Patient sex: M
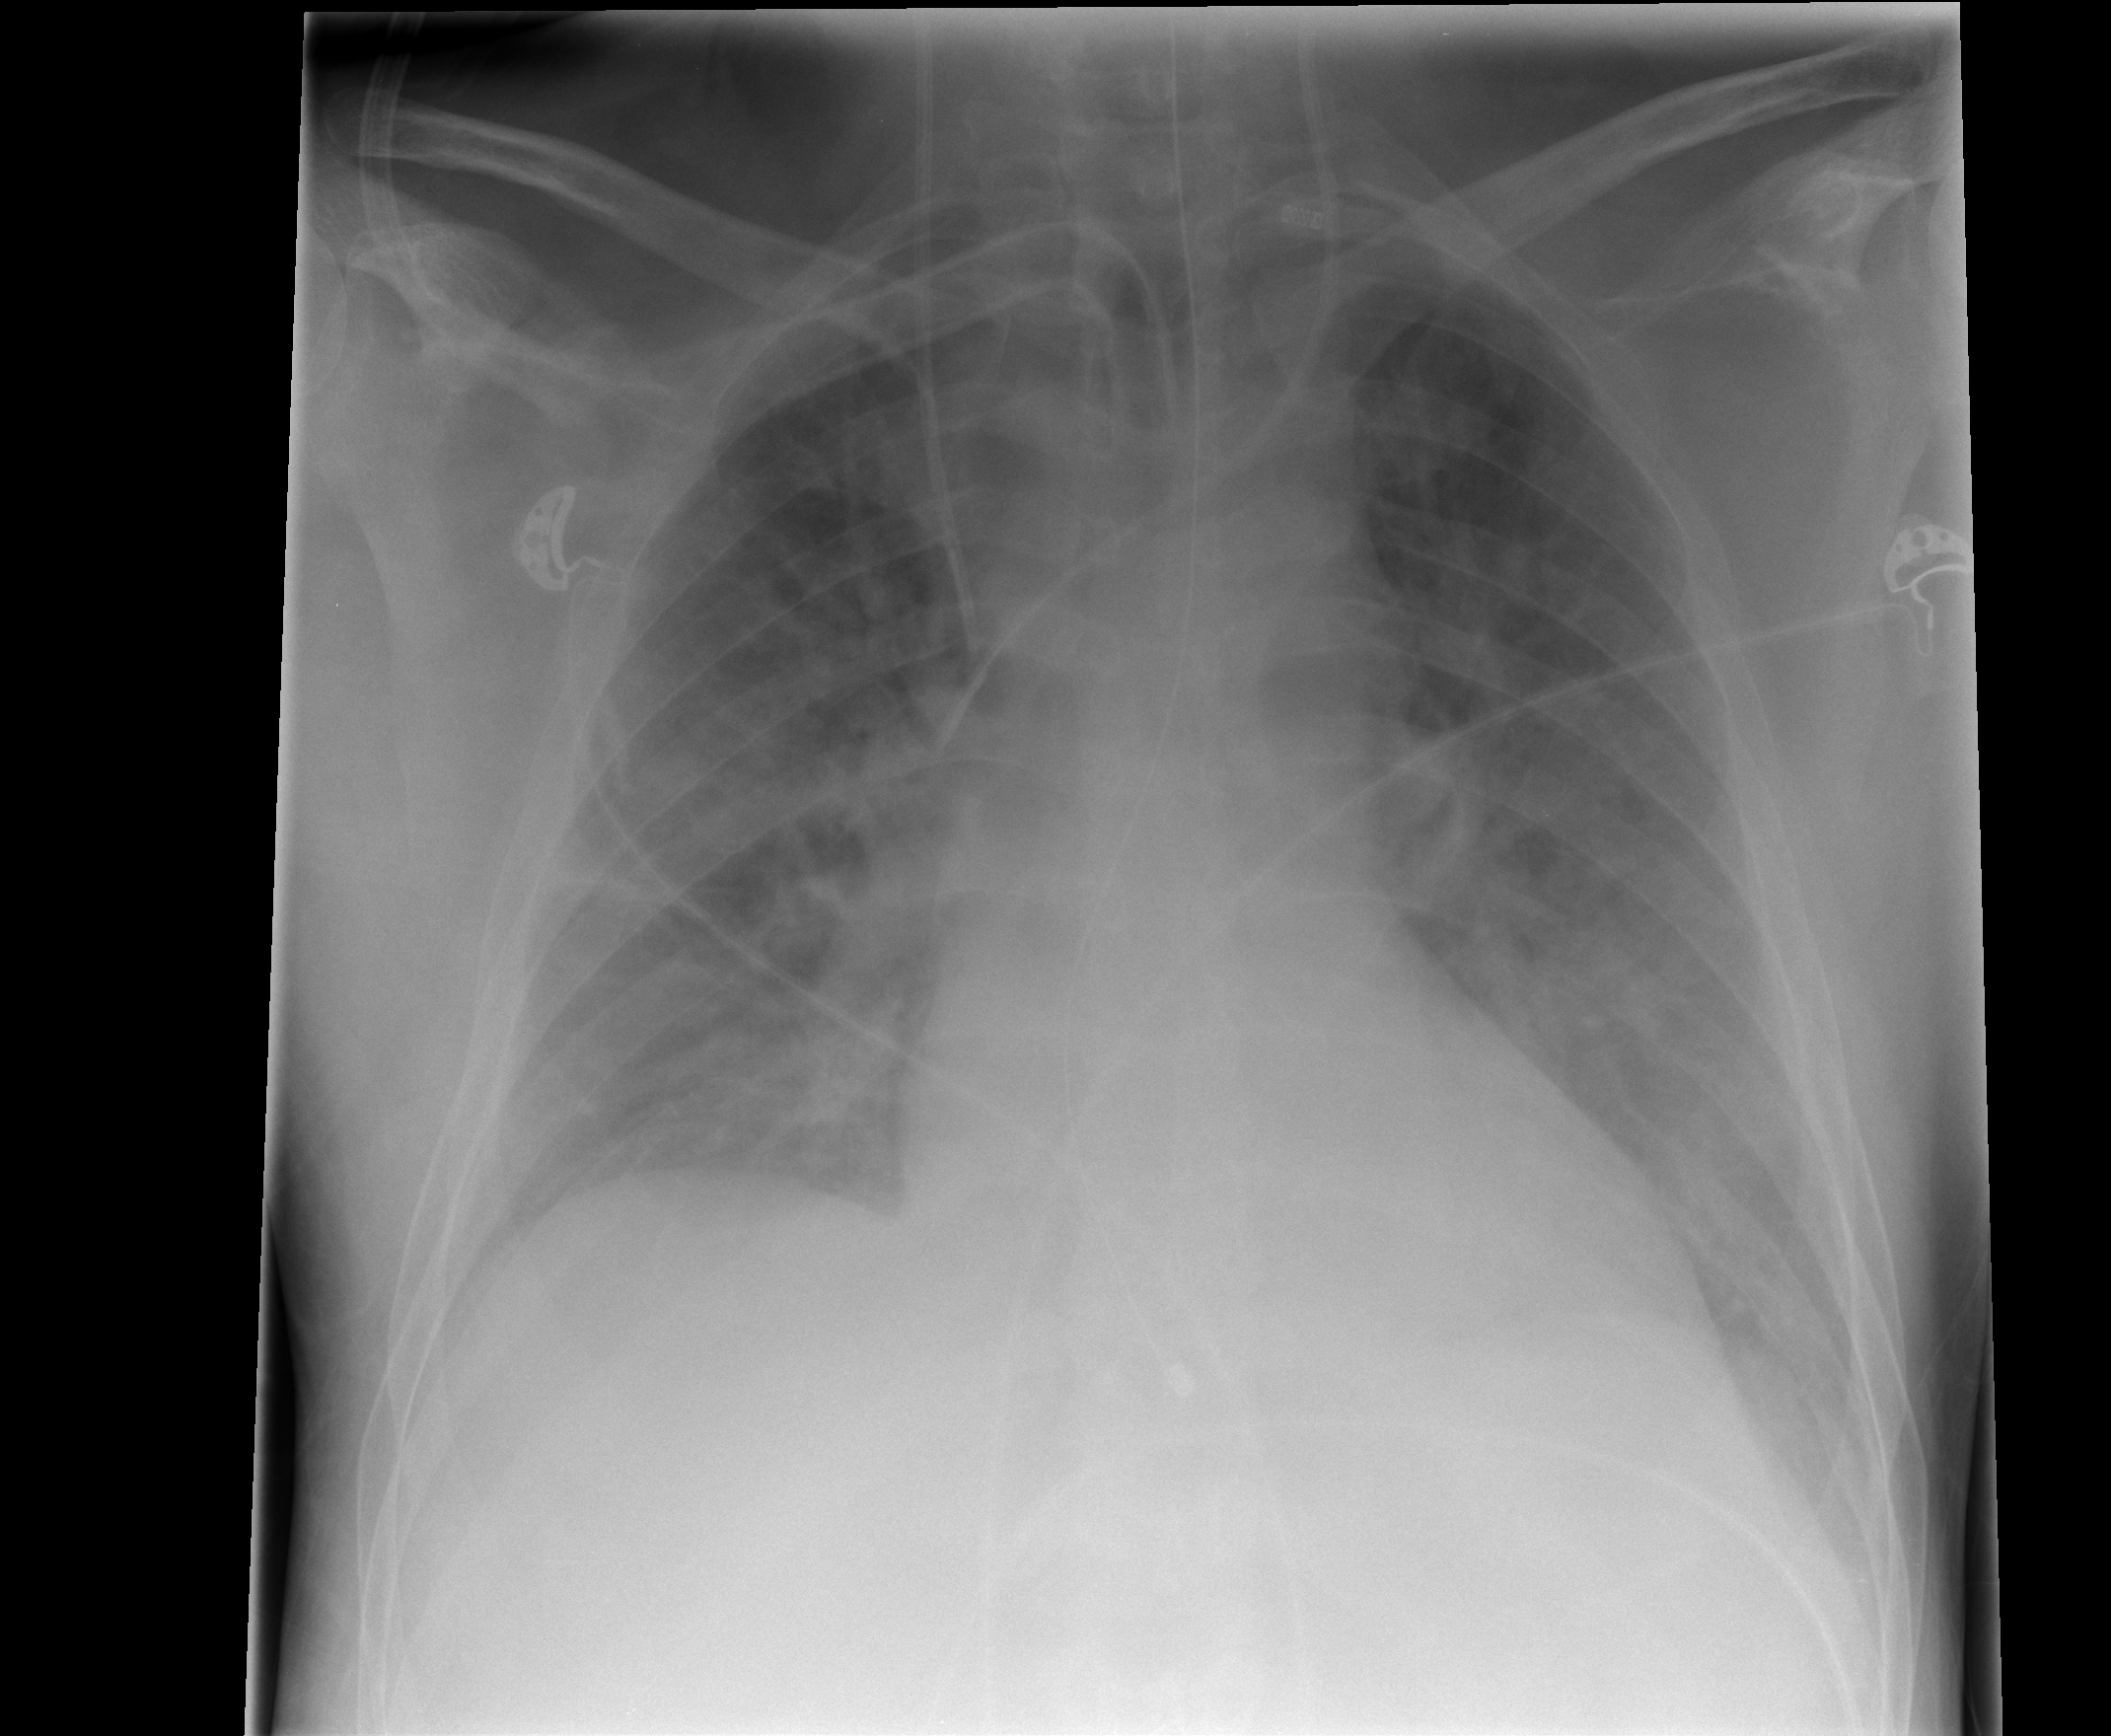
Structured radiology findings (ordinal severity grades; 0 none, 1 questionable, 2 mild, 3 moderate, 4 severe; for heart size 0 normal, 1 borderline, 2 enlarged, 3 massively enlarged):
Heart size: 0
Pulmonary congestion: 3
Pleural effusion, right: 2
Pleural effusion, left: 2
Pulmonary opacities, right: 3
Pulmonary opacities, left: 3
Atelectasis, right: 2
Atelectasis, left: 2